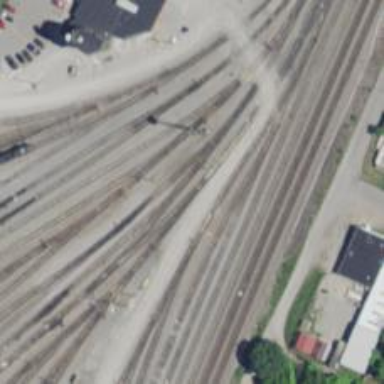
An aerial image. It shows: Railway yard used for servicing trains.